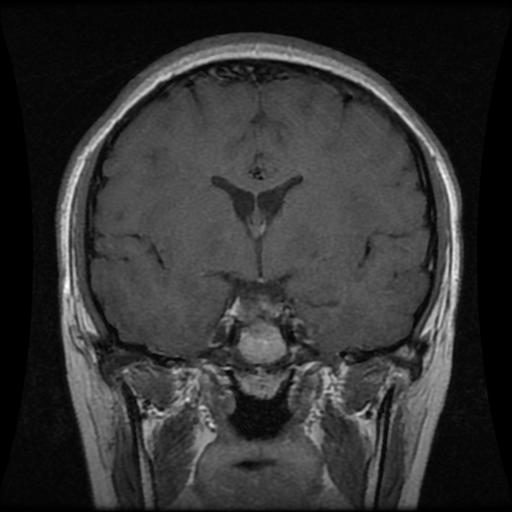
Label: pituitary